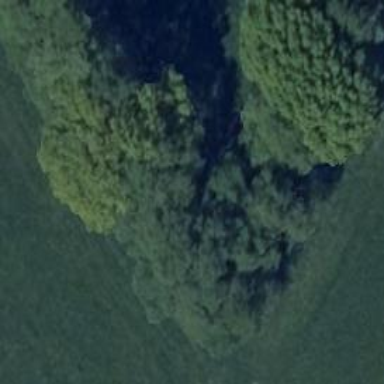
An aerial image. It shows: Row of broadleaved trees.